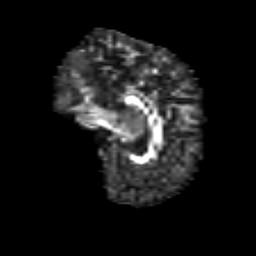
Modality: FA
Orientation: sagittal
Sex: male
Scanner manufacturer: siemens
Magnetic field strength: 3 T
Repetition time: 5 s
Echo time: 0.071 s